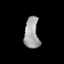
Tissue: lung
Cell type: Epithelial cells
Senescence score: 0.2157
Nuclear area (px): 447
Mean DAPI intensity: 162.13